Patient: sex M, age 65
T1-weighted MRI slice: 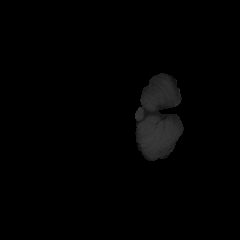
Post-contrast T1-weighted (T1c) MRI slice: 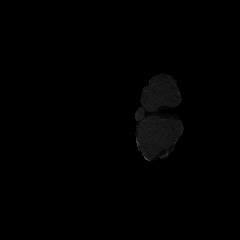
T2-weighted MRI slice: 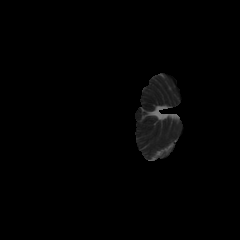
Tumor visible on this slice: no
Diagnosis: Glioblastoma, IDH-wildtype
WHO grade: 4